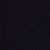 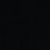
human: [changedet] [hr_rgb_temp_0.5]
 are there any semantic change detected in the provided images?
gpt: There is no difference.